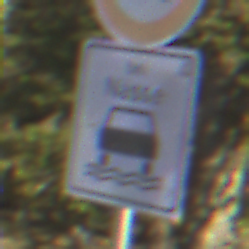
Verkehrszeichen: BeiNaesse
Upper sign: Geschwindigkeit120
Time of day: MorningAfternoon
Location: Outdoor (Nature)
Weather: Clear
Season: Winter
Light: Natural